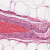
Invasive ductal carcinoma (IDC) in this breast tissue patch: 0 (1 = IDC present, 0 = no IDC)